Question: I have this code snippet (embedded in an angularjs app) intended to replace the content of an existing div popup.
'''
var scroller = $("#popoverImageViewer .scroller");
var html = "";
for (var i=0; i<c.length; i++) {
var e = c[i];
var content = $(e).html();
var url = $(e).css('background-image').replace(".thumb","").replace("/thumb","/fullsize");
console.log("scope.openPopoverImageViewer ("+p+", "+index+") url = "+url);
var sHtml =
"<div style="background-image: "+ url +"">
<div>
"
+content
+"</div>
</div>
";
html += sHtml;
console.log("scope.openPopoverImageViewer ("+p+", "+index+") html = "+sHtml);
}
scroller.html(html);
'''
It works on all platforms except on IE10/Windows 8 which generate folders as attributes as follows:

Any idea why ?
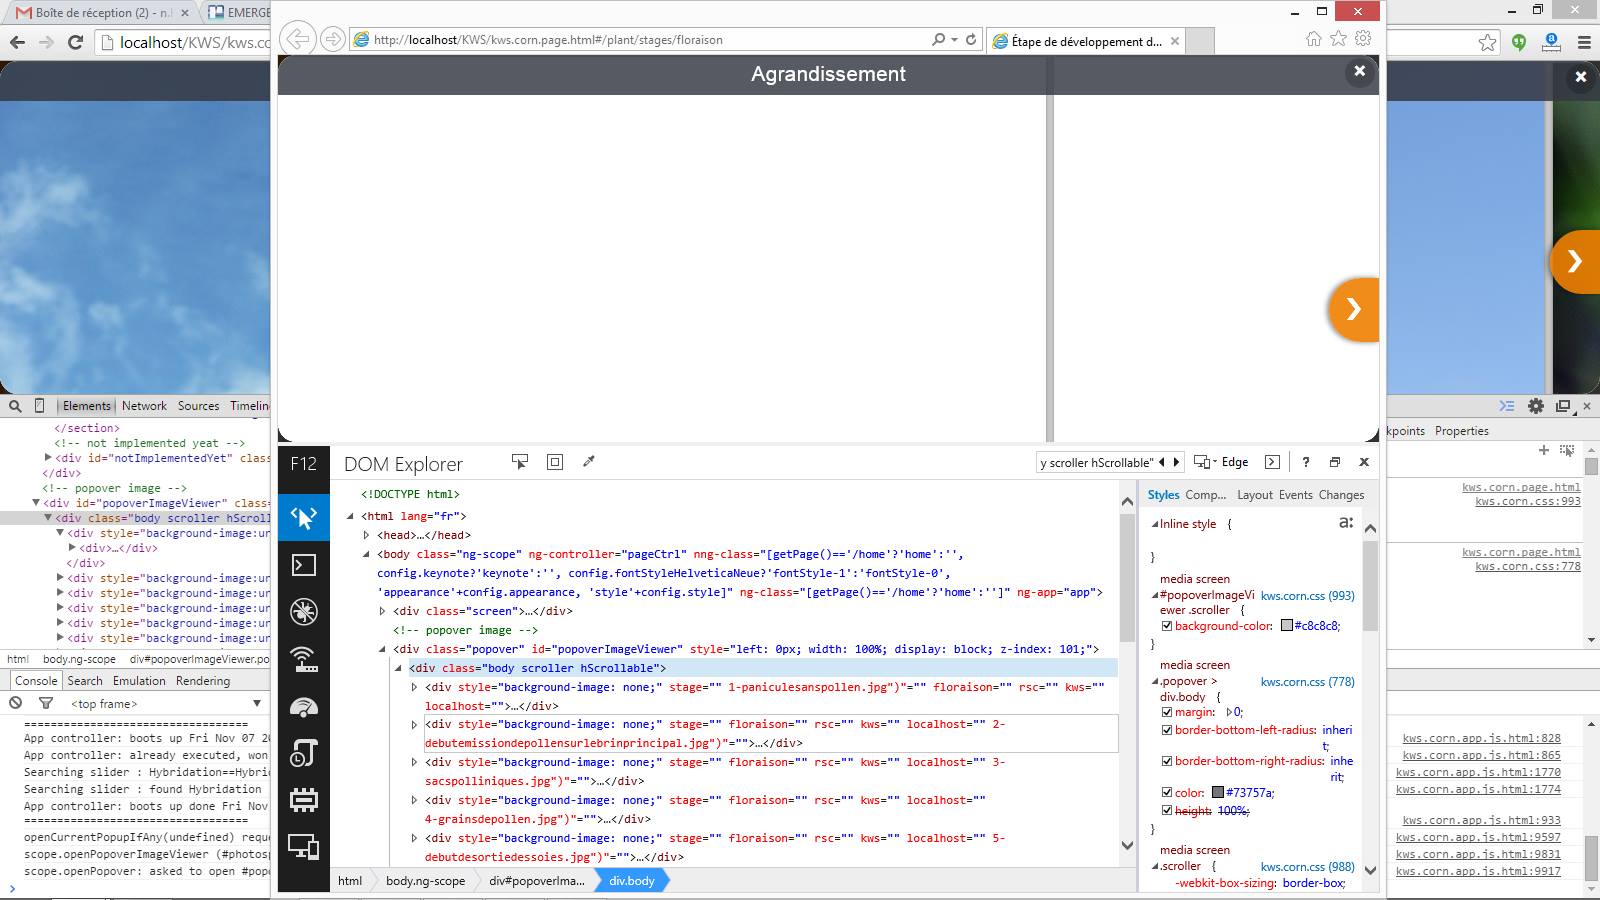
Answer: Ok, just realized that IE10 code snippet...
'''
var url = $(e).css('background-image');
'''
returns url in the form of url("that_very_url"} with extraneous double quote, hence the issue afterwards, where IE10 thinks the first double quote closes the style attribute, the remaining of the url generate extraneous attribute.